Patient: sex M, age 61
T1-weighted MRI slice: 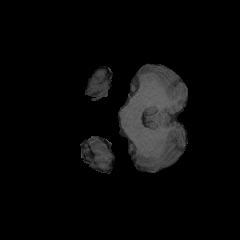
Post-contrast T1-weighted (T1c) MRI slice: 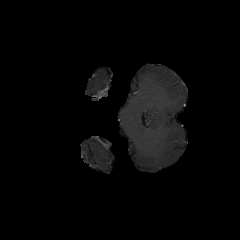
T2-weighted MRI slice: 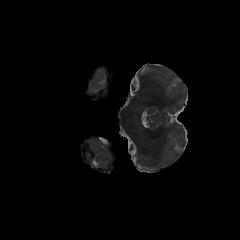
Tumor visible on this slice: no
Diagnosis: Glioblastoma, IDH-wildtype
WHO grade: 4